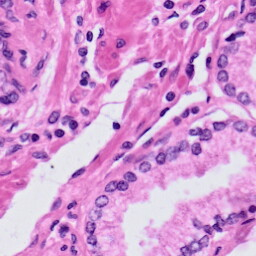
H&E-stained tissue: Prostate